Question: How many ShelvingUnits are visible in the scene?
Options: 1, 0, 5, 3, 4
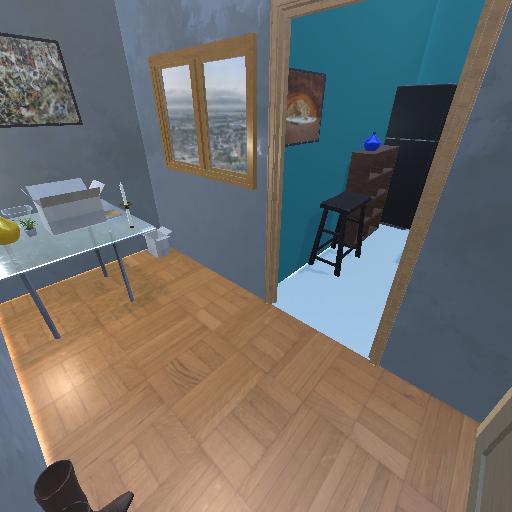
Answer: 1